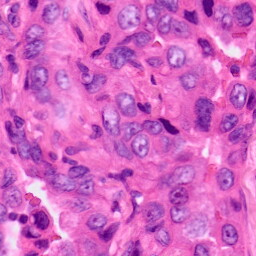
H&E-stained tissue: Lung